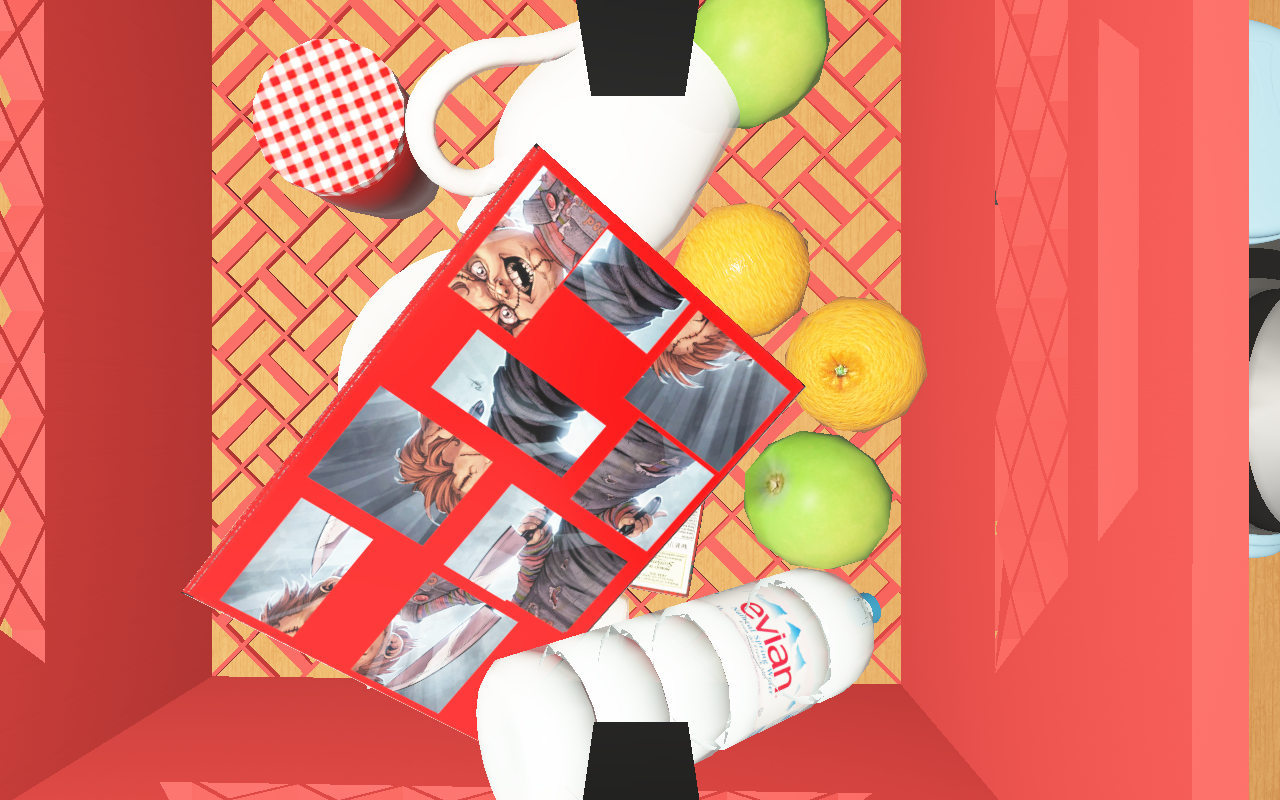
Objects in the scene:
water bottle
apple
apple
orange
orange
glass
wineglass
cereal box